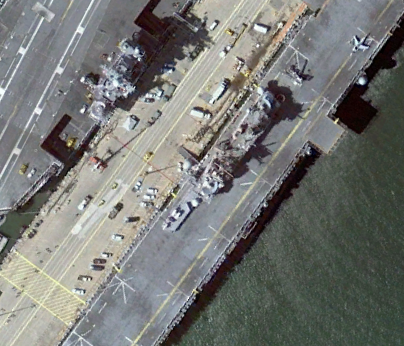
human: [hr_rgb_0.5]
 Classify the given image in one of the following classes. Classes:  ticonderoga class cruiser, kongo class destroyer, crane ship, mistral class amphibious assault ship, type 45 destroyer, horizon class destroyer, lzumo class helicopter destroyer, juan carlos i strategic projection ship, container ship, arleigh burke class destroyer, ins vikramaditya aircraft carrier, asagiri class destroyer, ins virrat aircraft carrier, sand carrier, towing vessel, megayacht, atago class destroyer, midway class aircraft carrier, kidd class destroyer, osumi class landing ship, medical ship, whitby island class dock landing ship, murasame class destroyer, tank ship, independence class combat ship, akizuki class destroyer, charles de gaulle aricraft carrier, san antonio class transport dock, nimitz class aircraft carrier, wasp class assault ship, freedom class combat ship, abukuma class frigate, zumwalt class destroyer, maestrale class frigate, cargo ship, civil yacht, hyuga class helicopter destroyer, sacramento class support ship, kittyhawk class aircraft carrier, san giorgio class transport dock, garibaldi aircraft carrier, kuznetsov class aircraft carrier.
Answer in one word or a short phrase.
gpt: Wasp class assault ship